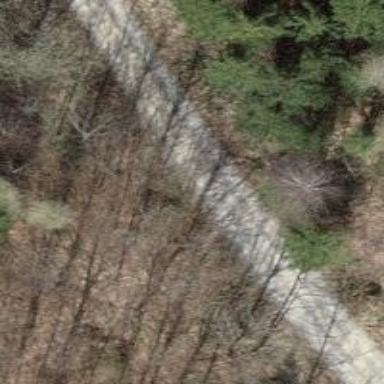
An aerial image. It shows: Gravel track with grade2 tracktype.